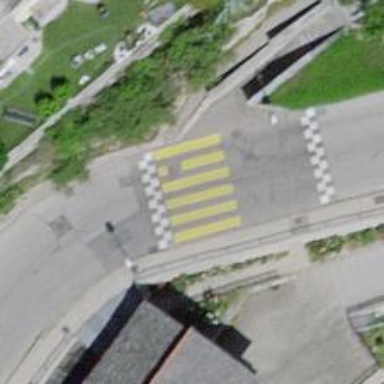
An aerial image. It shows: Marked crossing with traffic-calming table.